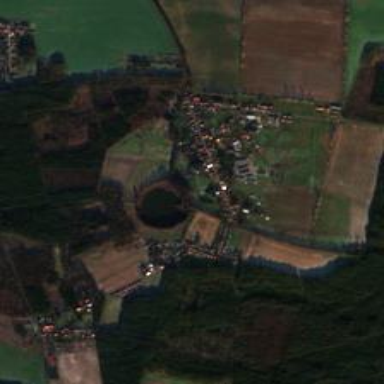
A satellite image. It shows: Small settlement known as hamlet.